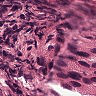
Metastatic tissue present: yes